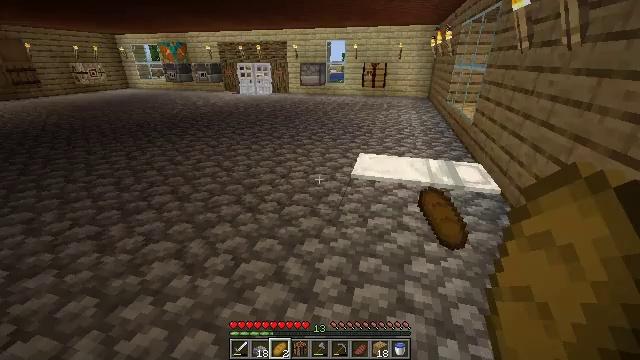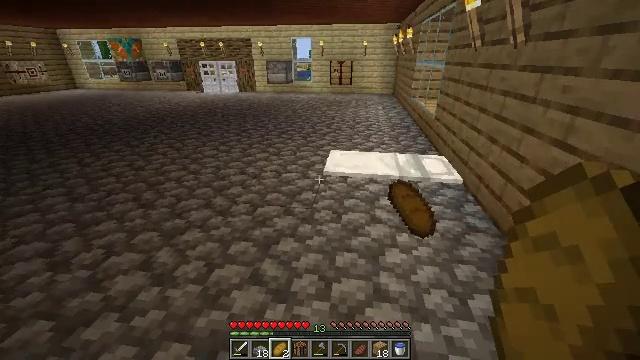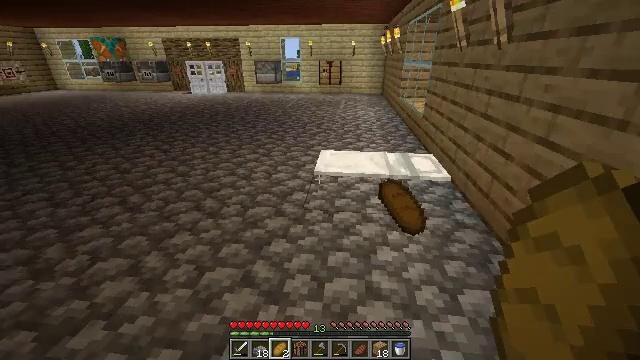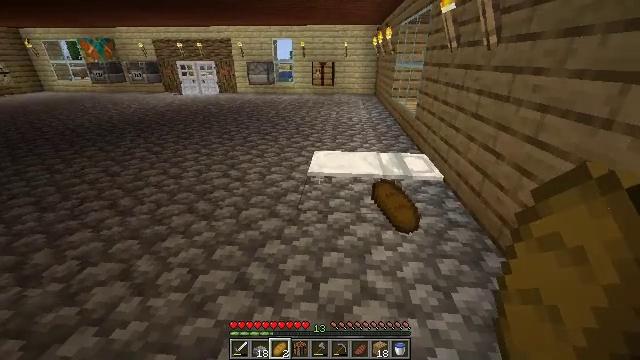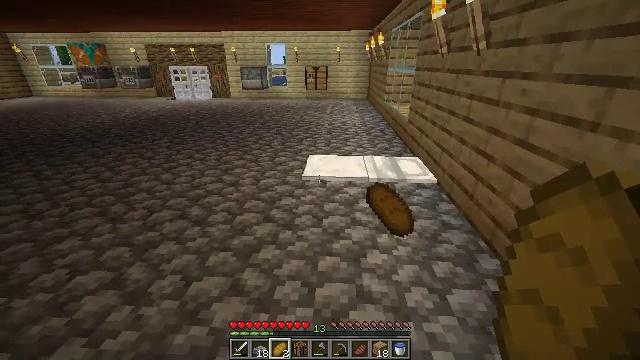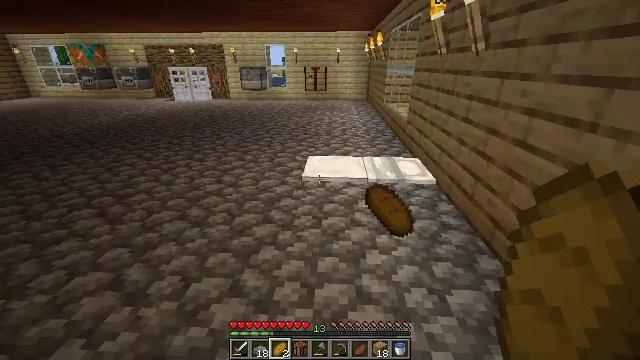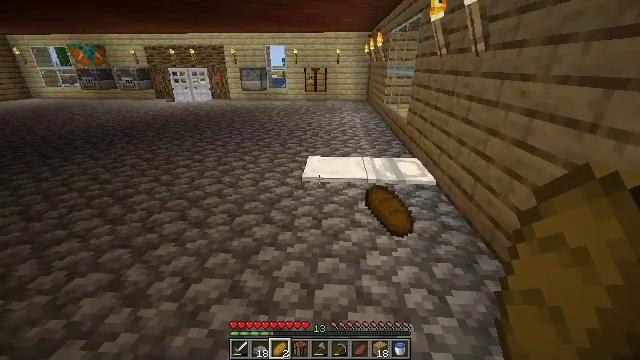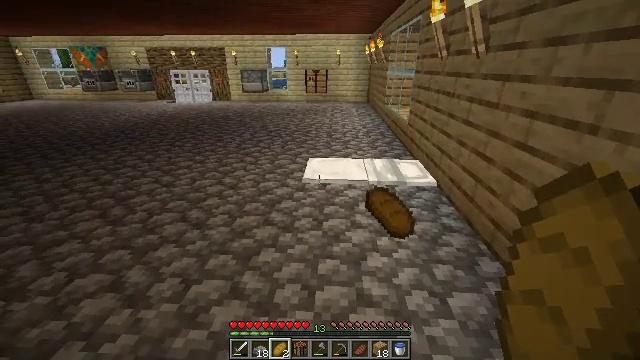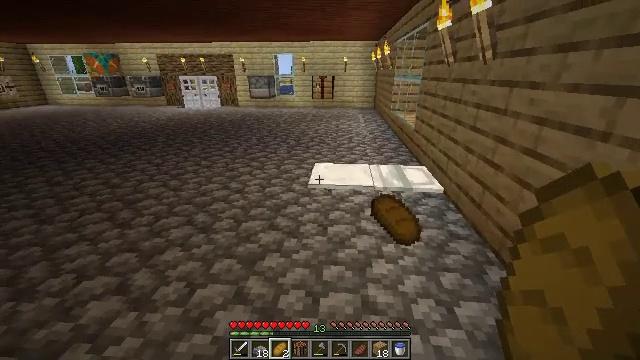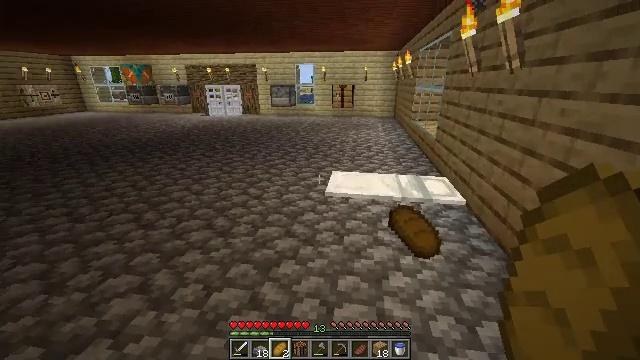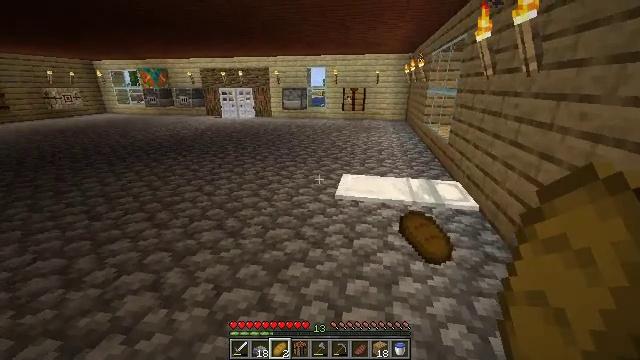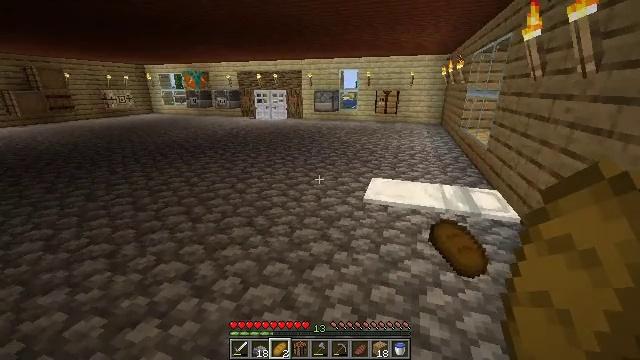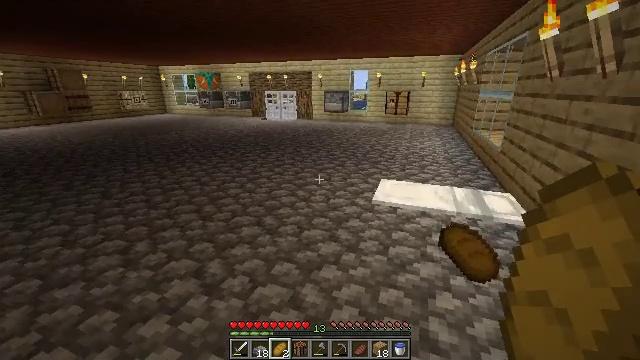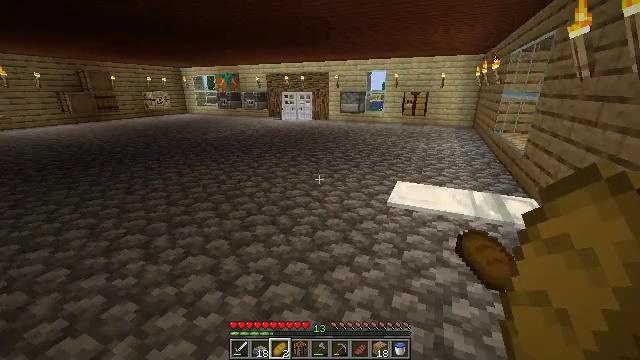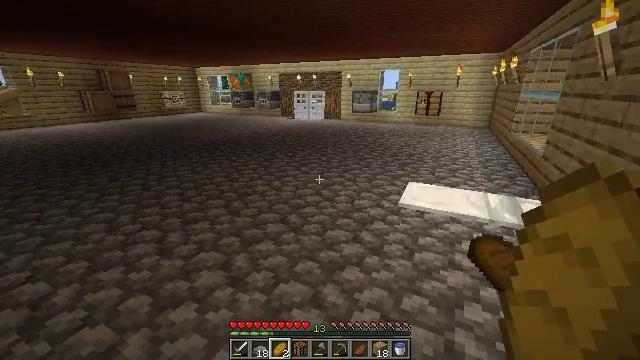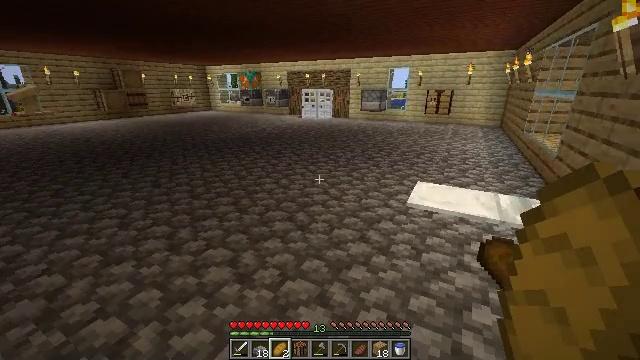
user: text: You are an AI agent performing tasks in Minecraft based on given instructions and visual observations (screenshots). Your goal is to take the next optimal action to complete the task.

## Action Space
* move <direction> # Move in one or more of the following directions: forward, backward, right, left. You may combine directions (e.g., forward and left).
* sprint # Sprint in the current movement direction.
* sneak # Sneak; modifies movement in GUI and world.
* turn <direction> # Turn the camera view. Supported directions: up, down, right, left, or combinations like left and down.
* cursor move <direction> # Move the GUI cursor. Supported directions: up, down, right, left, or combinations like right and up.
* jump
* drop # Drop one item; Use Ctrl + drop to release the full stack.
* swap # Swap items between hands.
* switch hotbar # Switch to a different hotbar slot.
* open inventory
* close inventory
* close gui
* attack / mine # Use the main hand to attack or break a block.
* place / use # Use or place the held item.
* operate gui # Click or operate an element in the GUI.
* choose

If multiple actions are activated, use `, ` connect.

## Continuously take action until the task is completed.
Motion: motion action
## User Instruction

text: Attack the cobblestone slab to gather it.
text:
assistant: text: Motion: turn right
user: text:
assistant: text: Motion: turn right
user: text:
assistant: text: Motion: turn right
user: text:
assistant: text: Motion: turn right
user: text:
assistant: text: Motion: no_op
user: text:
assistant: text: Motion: no_op
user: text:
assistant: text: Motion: no_op
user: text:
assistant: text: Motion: turn left and up
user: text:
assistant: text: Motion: turn left and up
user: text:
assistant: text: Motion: turn left
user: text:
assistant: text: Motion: turn left
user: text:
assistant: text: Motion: turn left
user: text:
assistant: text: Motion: turn left
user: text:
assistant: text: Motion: turn left
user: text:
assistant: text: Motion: turn left
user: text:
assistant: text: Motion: turn left
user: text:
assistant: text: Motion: turn left
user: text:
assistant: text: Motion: turn left
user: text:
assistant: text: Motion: no_op
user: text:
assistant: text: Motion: no_op
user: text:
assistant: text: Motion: turn left
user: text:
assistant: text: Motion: no_op
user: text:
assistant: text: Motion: turn left
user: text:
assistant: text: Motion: turn left
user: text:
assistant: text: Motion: move forward, turn left
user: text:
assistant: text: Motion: move forward, turn left
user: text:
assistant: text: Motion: move forward, turn left
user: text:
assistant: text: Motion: move forward
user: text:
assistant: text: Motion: move forward, turn left
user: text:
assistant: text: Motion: move forward